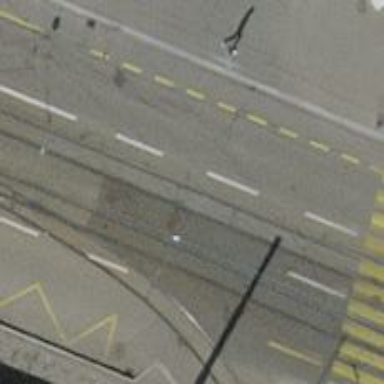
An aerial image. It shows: Tertiary road with asphalt surface. There is separate sidewalk along the road.